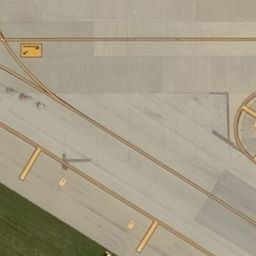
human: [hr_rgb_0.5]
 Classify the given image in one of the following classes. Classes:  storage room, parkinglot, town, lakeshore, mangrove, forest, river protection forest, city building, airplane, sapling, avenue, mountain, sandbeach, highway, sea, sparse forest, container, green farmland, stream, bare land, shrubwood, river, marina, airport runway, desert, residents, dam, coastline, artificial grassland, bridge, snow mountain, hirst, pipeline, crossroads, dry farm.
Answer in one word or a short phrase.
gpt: airport runway